Question: I am using powershell to automate a TFS Build
'''
[Microsoft.TeamFoundation.Client.TfsTeamProjectCollection]$tfsc = [Microsoft.TeamFoundation.Client.TfsTeamProjectCollectionFactory]::GetTeamProjectCollection($TFSServer)
$IBS = [Microsoft.TeamFoundation.Build.Client.IBuildServer]
[Microsoft.TeamFoundation.Build.Client.IBuildServer] $buildserver = $tfsc.GetService($IBS)
[Microsoft.TeamFoundation.Build.Client.IBuildDefinition] $BuildDef = $buildserver.GetBuildDefinition($Project,$Definition)
[Microsoft.TeamFoundation.Build.Client.IBuildRequest] $BuildReq = $BuildDef.CreateBuildRequest();
$buildserver.QueueBuild($BuildReq)
'''
My build defintion includes parameters that are set when the build is queued

The question is how do I set the Version and Publish parameter from the PS script?
Update: This script script does the job
'''
[Microsoft.TeamFoundation.Client.TfsTeamProjectCollection]$tfsc = [Microsoft.TeamFoundation.Client.TfsTeamProjectCollectionFactory]::GetTeamProjectCollection($TFSServer)
$IBS = [Microsoft.TeamFoundation.Build.Client.IBuildServer]
[Microsoft.TeamFoundation.Build.Client.IBuildServer] $buildserver = $tfsc.GetService($IBS)
[Microsoft.TeamFoundation.Build.Client.IBuildDefinition] $BuildDef = $buildserver.GetBuildDefinition($Project,$Definition)
[Microsoft.TeamFoundation.Build.Client.IBuildRequest] $BuildReq = $BuildDef.CreateBuildRequest();
$processParameters = [Microsoft.TeamFoundation.Build.Workflow.WorkflowHelpers]::DeserializeProcessParameters($BuildReq.ProcessParameters)
$processParameters.Version = "8.4.1.TEST"
$processParameters.PublishToDevEnv = $false
$BuildReq.processParameters = [Microsoft.TeamFoundation.Build.Workflow.WorkflowHelpers]::SerializeProcessParameters($processParameters)
$buildserver.QueueBuild($BuildReq)
'''
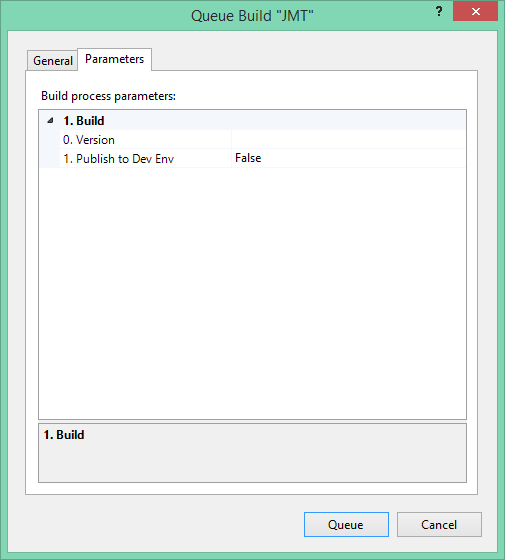
Answer: You can try this:
'''
Add-Type -Path "C:\Program Files (x86)\Microsoft Visual Studio 12.0\Common7\IDE\ReferenceAssemblies2.0\Microsoft.TeamFoundation.Build.Workflow.dll"
Add-Type -Path $PathToCustomBuildActivities
$processParameters = [Microsoft.TeamFoundation.Build.Workflow.WorkflowHelpers]::DeserializeProcessParameters($BuildDef.ProcessParameters)
$processParameters.Version = "foo"
$processParameters.PublishToDevEnv = "bar"
$BuildDef.processParameters = [Microsoft.TeamFoundation.Build.Workflow.WorkflowHelpers]::SerializeProcessParameters($processParameters)
'''